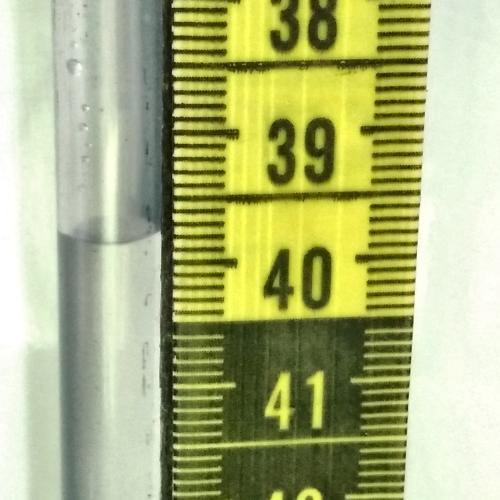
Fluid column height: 39.8 cm